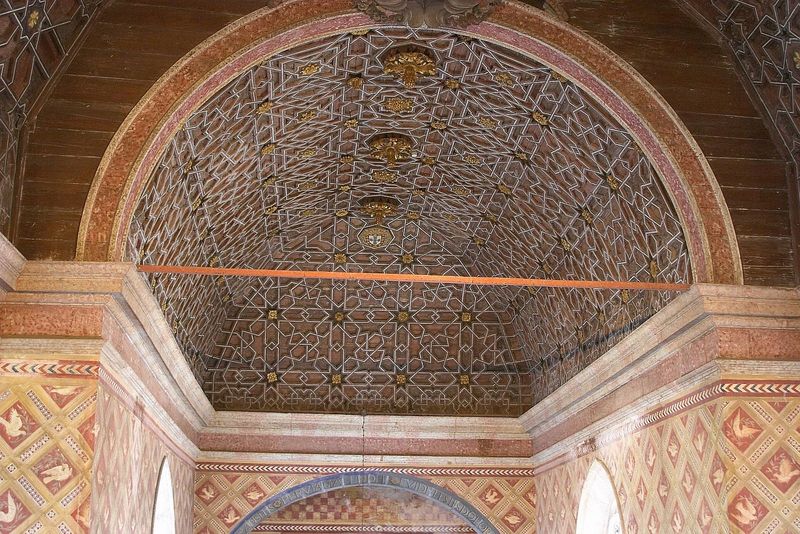
Titel: Königspalast, Paco (Palácio) Real, in Sintra
Standort: Sintra, Königspalast (EU - P - Estremadura)
Schlagwörter: blau, vogel, braun, holz, laterne, licht, orange, rot, beige, muster, stein, taube, innenraum, vögel, kirche, gold, interieur, decke, rund, bogen, kuppel, ornamente, wandmalerei, balken, bronze, tor, foto, gewölbe, moschee, orient, orientalisch, stern, tauben, sterne, fliesen, mosaik, würfel, halbrund, sims, kreuze, kapelle, stange, sakral, verzierungen, strebe, sakralbau, zierband, tonne, gebälk, bauwerk, aufbau, tonnengewölbe, obergeschoss, maurisch, sinnen, deckengewölbe, bigen, e, msaik